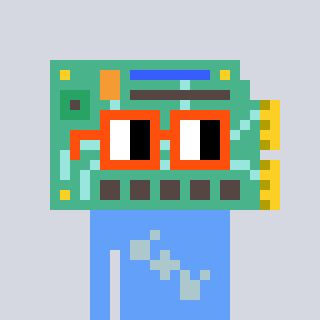
a pixel art character with square orange glasses, a chipboard-shaped head and a blue-colored body on a cool background